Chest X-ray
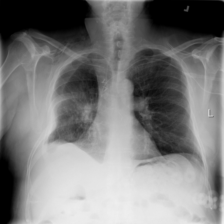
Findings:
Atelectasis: negative
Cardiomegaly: negative
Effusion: positive
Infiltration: negative
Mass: negative
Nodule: negative
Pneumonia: negative
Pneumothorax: negative
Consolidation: negative
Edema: negative
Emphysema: negative
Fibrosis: negative
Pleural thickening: negative
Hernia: negative